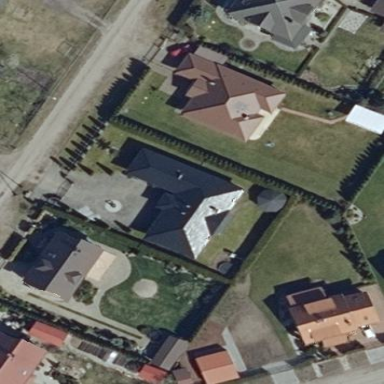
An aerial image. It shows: Residential building.